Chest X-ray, AP view. Patient: 43 years old, sex M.
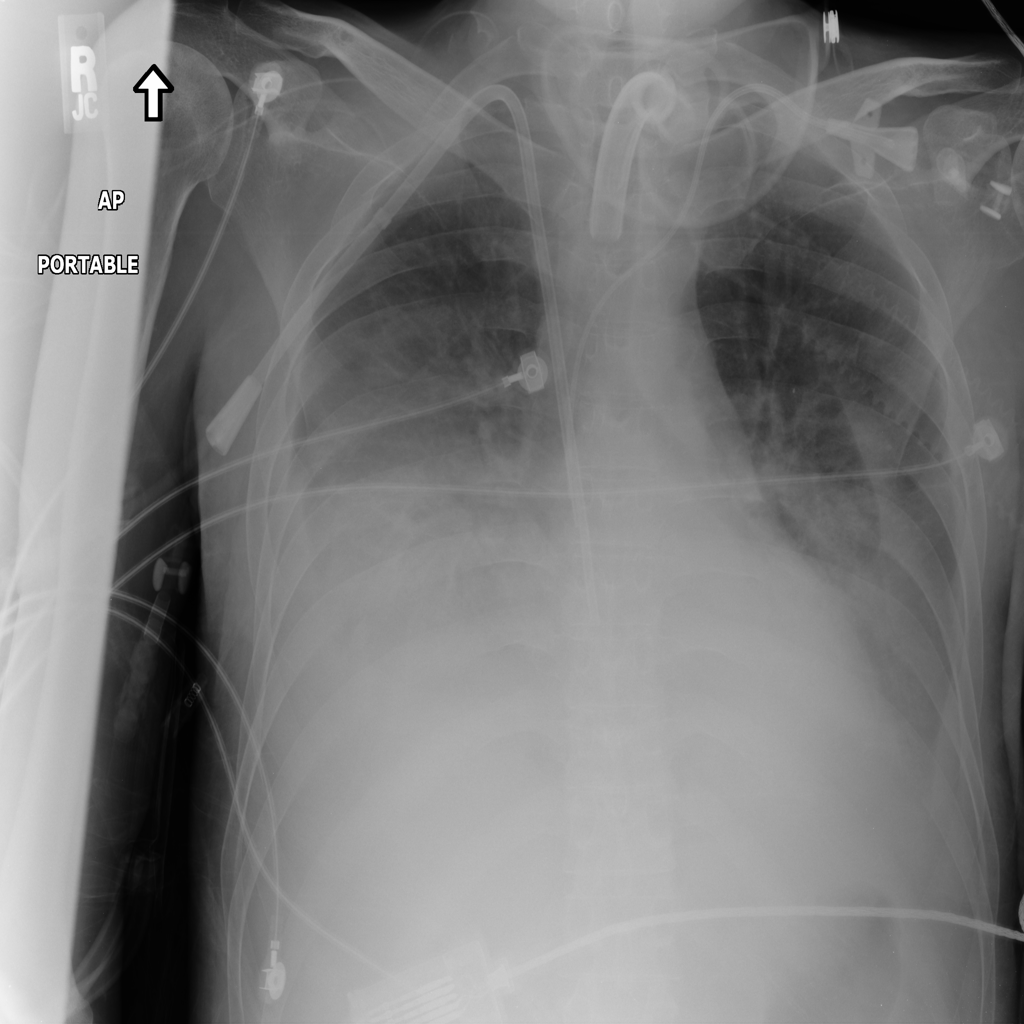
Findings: Consolidation, Effusion